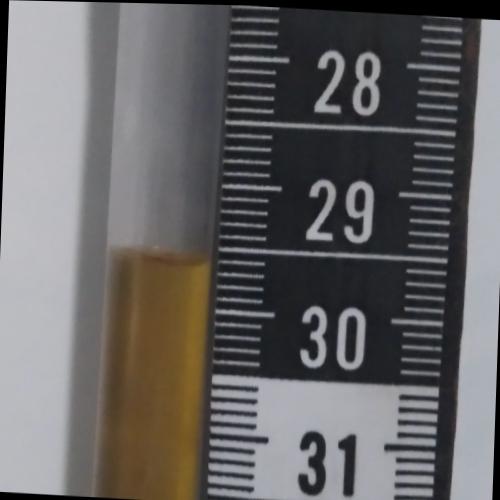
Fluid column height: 29.6 cm